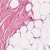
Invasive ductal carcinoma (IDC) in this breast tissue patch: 0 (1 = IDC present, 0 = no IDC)